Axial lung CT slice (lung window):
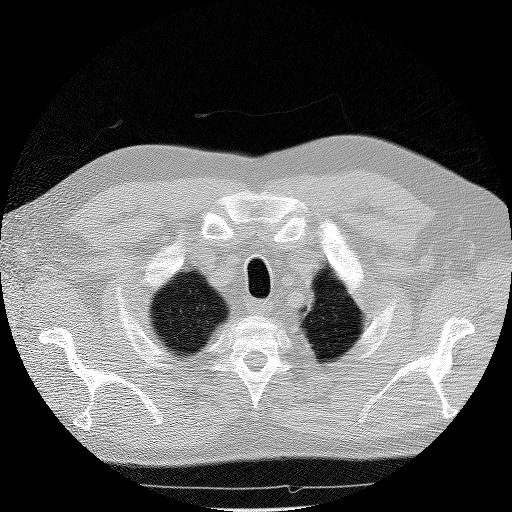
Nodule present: no